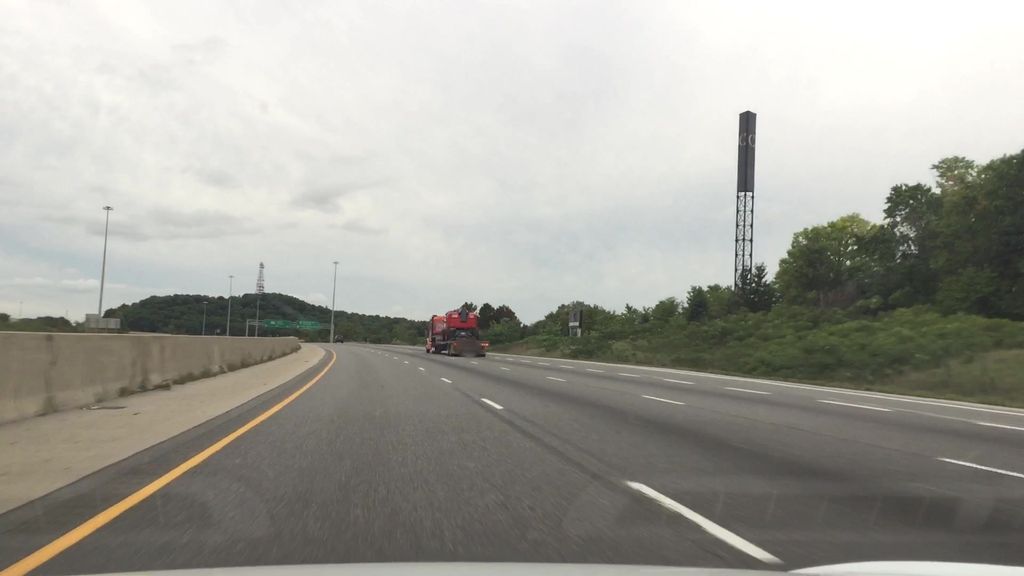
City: kitchener-waterloo